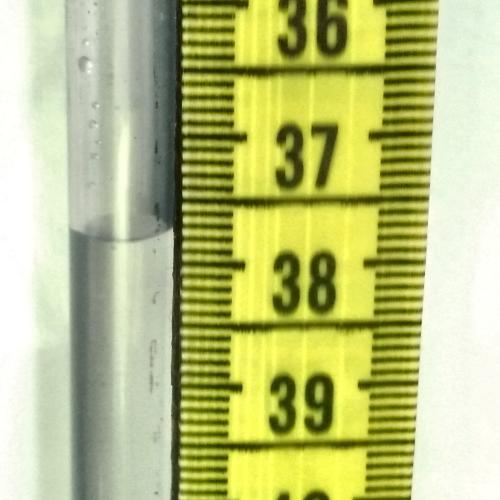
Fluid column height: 37.8 cm